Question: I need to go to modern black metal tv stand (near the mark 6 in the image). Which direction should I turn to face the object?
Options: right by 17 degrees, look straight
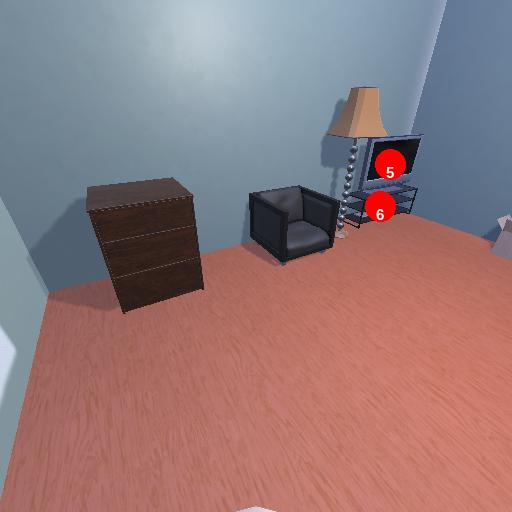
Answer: right by 17 degrees